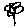
Label: flower